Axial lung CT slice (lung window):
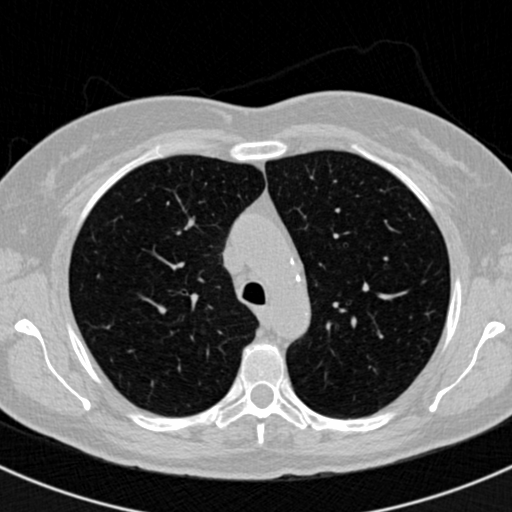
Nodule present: no